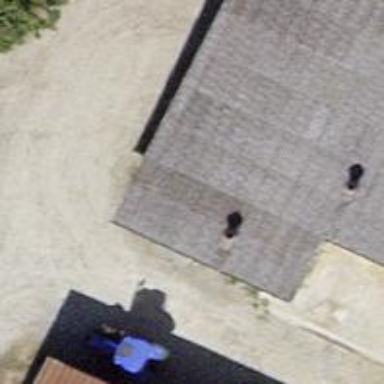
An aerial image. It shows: Shed.